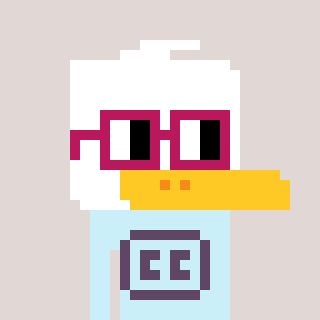
a pixel art character with square dark red glasses, a duck-shaped head and a cold-colored body on a warm background